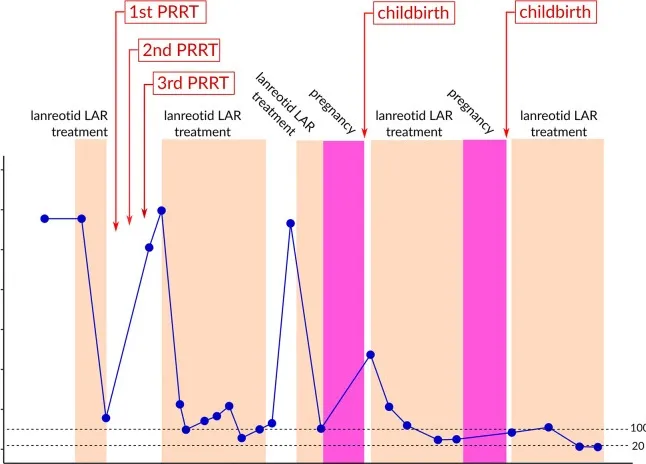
Therapeutic interventions, pregnancies and serum chromogranin-A levels. The reference range is indicated by dotted lines. Cg-. Chromogranin.
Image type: pathology (immunostaining)